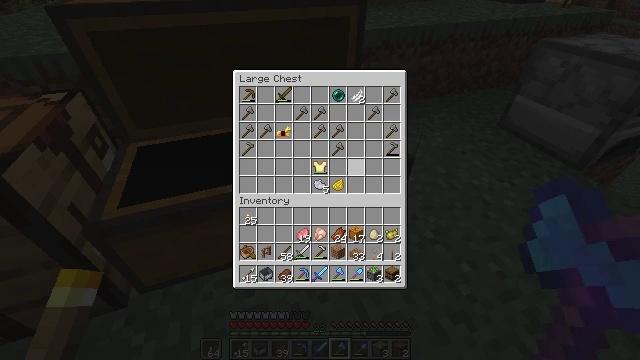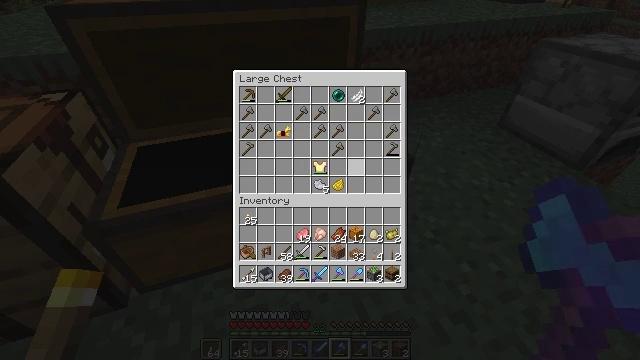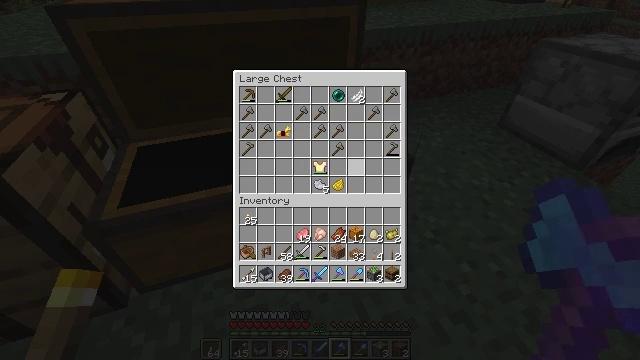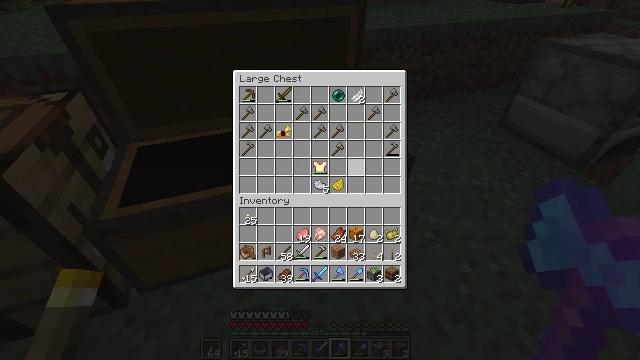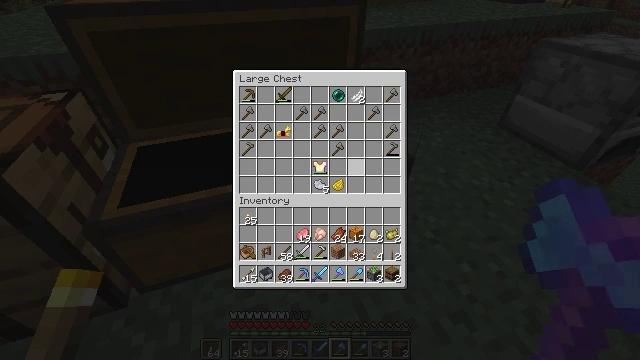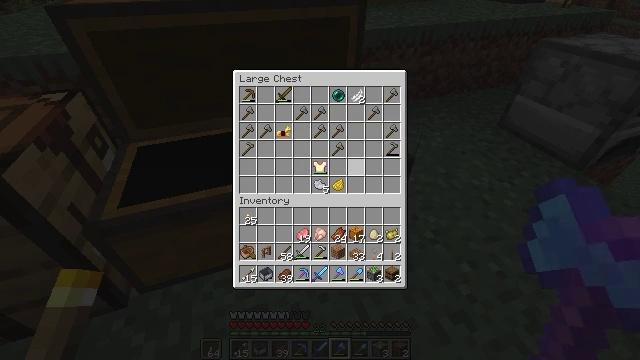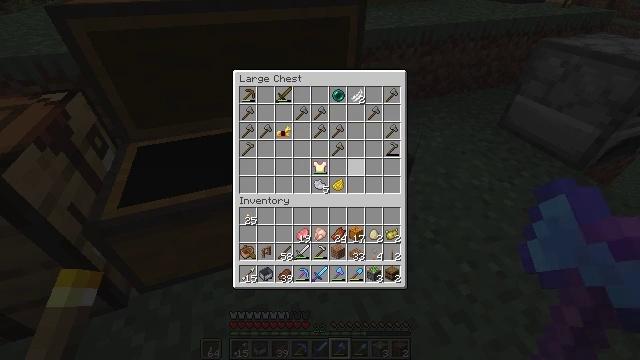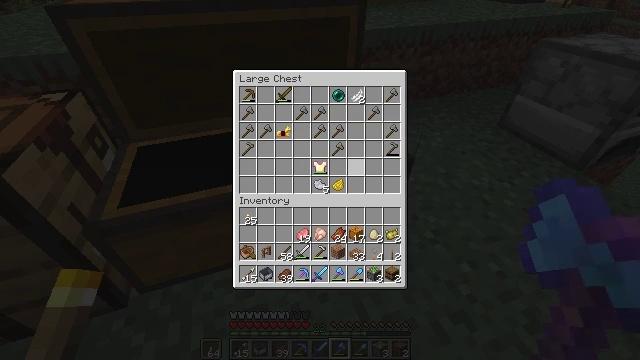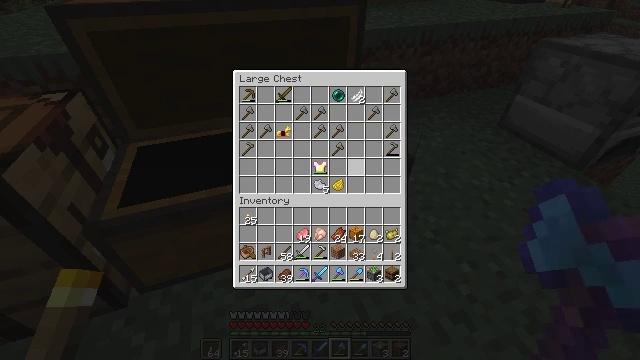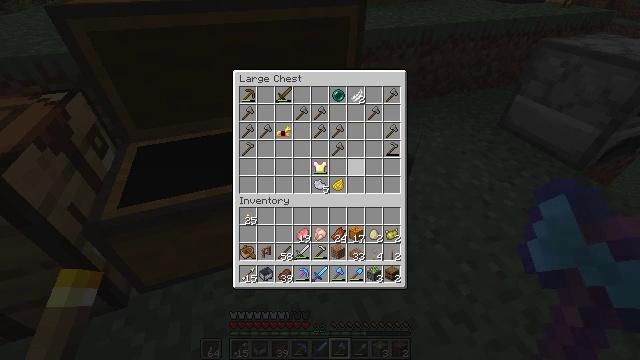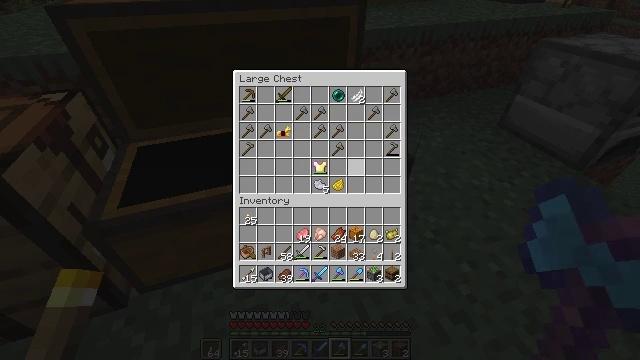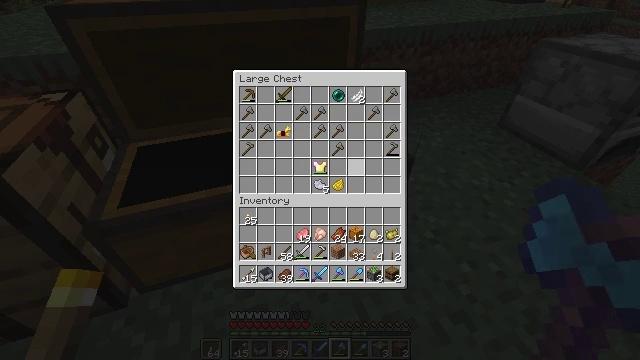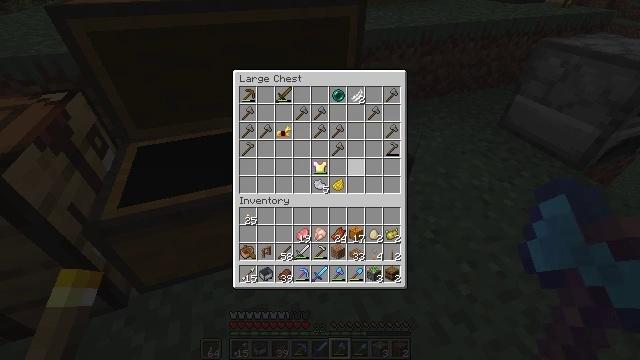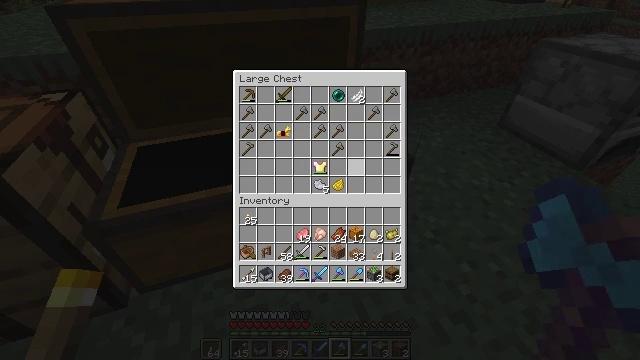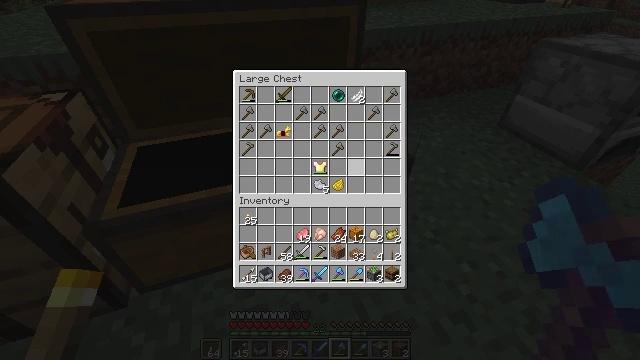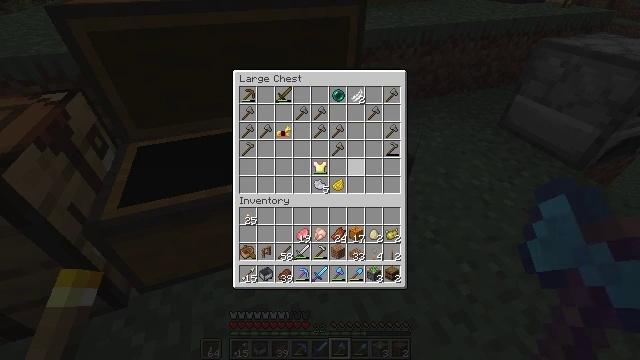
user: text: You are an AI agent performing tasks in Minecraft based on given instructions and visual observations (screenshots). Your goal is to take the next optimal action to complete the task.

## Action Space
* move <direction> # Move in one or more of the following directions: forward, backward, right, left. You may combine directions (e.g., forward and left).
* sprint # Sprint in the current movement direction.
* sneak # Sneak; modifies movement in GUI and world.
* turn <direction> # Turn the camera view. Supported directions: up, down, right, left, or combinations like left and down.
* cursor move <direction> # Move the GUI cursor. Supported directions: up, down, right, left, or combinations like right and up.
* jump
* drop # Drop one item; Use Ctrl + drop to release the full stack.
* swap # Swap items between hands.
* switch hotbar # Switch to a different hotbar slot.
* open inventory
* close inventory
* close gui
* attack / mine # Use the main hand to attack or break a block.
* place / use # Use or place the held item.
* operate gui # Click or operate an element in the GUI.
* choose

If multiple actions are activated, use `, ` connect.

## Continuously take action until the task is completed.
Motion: motion action
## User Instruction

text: Reclaim the chest into your inventory.
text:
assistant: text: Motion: no_op
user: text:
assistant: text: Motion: no_op
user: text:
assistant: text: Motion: no_op
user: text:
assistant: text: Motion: no_op
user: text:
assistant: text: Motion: no_op
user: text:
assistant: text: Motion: no_op
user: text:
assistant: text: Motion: no_op
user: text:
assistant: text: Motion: no_op
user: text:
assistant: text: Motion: no_op
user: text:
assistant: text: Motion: no_op
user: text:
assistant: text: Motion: no_op
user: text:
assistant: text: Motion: no_op
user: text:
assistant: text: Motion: no_op
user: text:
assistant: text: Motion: no_op
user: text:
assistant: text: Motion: no_op
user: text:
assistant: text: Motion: no_op
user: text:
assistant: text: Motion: no_op
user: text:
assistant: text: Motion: close gui
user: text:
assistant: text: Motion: no_op
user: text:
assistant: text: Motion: no_op
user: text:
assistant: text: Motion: turn right and down
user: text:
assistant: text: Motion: turn right and down
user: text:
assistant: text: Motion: turn right and down
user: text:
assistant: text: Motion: turn right
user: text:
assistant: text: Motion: turn right and up
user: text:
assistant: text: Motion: turn right and up
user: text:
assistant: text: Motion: turn up
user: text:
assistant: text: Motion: move forward, turn right
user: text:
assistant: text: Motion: move forward
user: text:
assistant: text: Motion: move forward